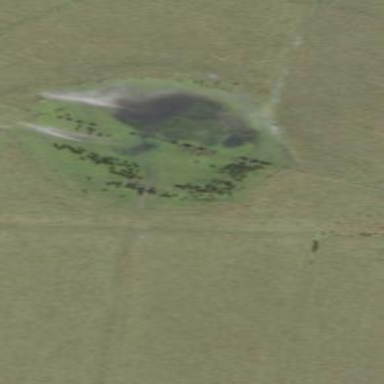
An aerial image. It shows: Wetland area characterized by wet meadow.